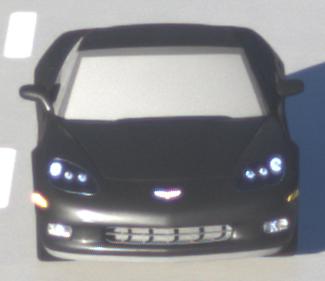
Make: Chevrolet
Model: Corvette Coupé
Detailed model: Corvette (C6) Coupé
Model produced from: 2005/02
Model produced until: 2008/03
Doors: 3
Color: black
Road condition: wet road
Daytime: sunrise or sunset
Contrast: high contrast